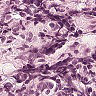
Metastatic tissue present: no